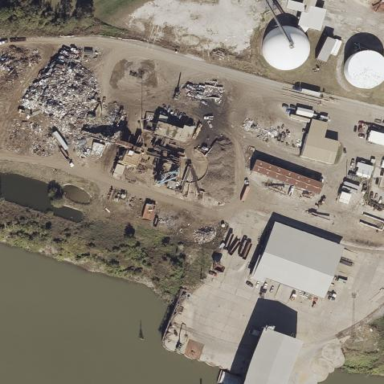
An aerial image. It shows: Industrial area designated as scrap yard.